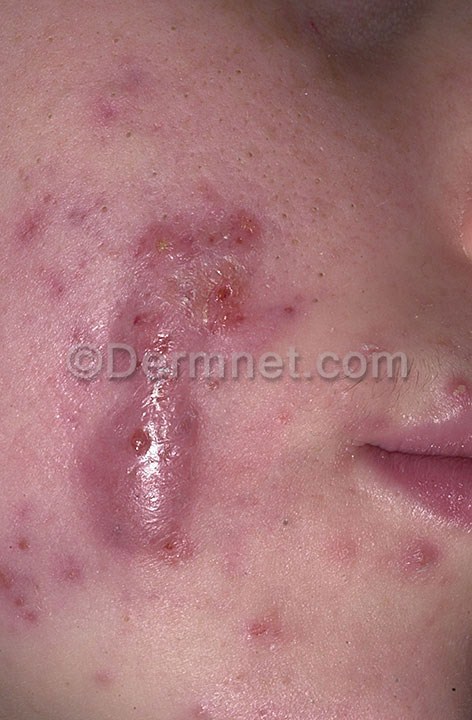
Disease: Acne and Rosacea Photos